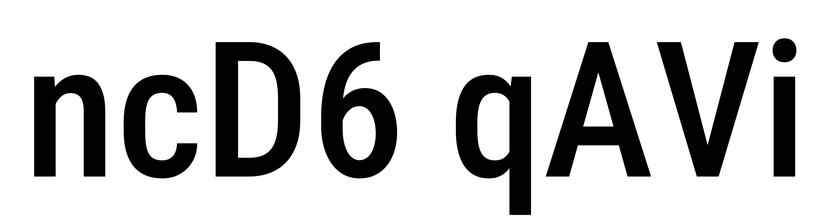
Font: Roboto_Condensed_Medium